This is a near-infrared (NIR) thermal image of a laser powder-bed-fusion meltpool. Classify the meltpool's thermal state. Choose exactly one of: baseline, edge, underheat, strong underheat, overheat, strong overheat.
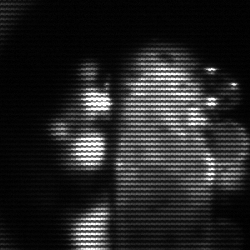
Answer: strong underheat